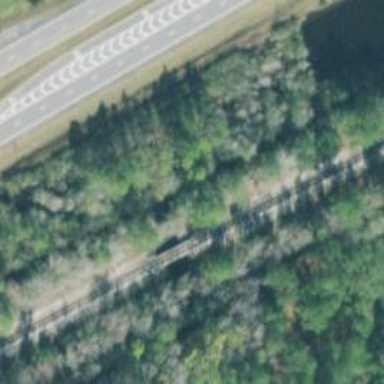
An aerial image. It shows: Railway bridge with milepost AN.